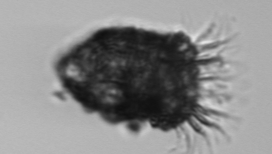
Label: Stenosemella_pacifica